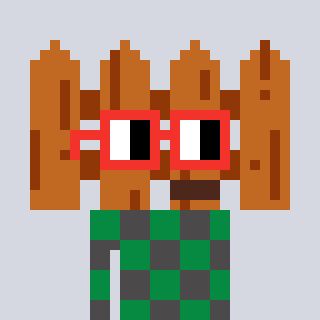
a pixel art character with square red glasses, a fence-shaped head and a grayscale-colored body on a cool background